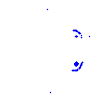
Particle: pion